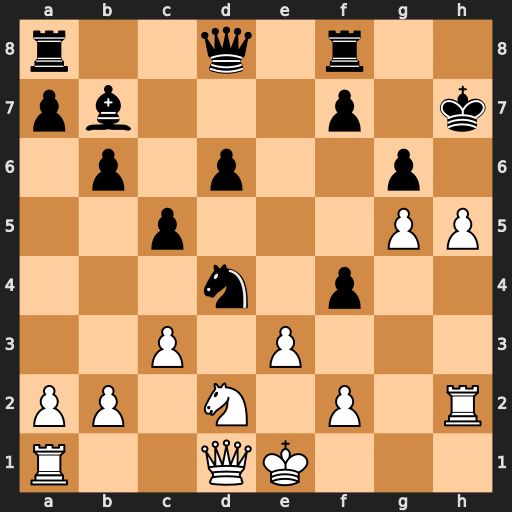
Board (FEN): r2q1r2/pb3p1k/1p1p2p1/2p3PP/3n1p2/2P1P3/PP1N1P1R/R2QK3
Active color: w
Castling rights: Q
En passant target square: -
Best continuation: hxg6+ Kg7 Rh7+ Kxg6 Qh5+